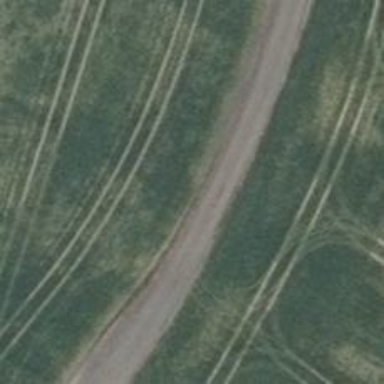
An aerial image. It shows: Gravel track with agricultural land on the side. The track is of grade2 quality.